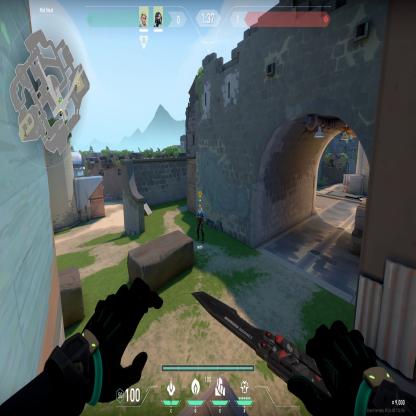
Label: teammate